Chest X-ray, PA view. Patient: 49 years old, sex F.
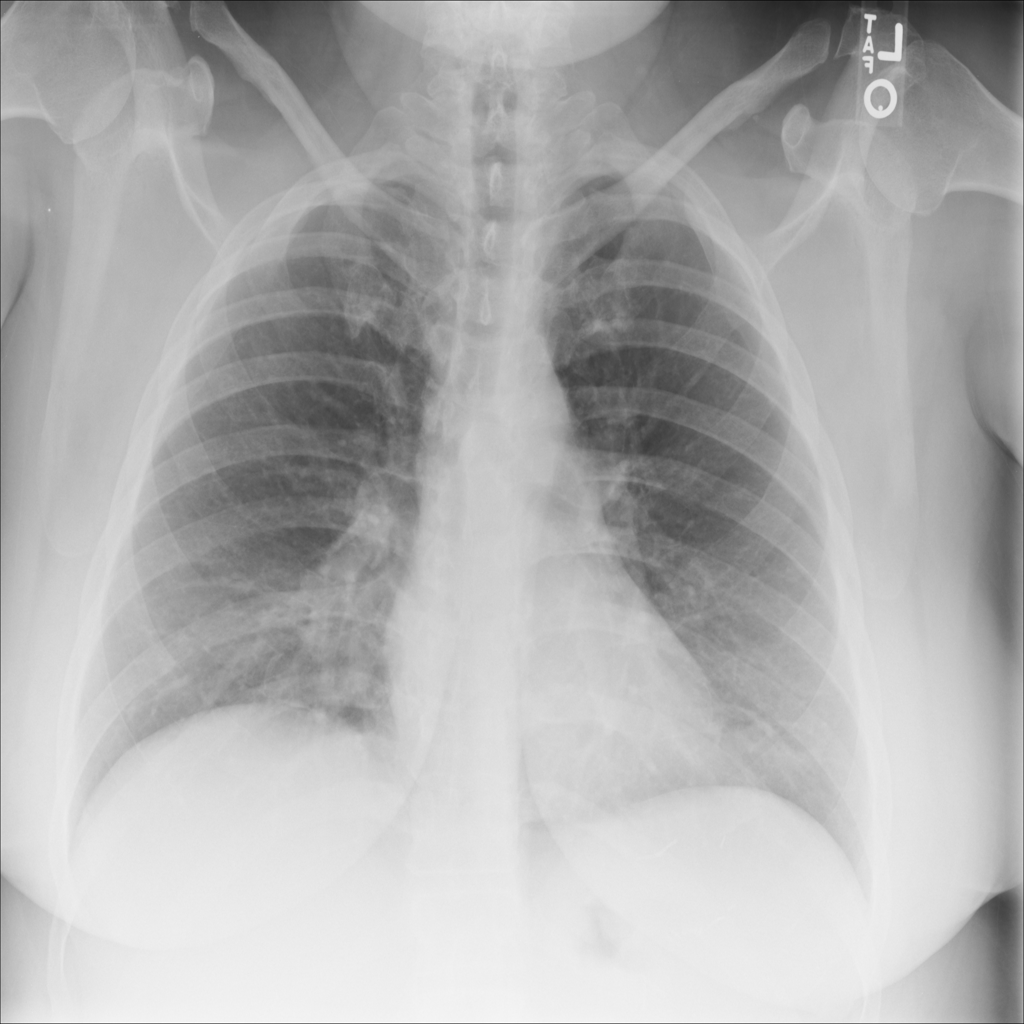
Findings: No Finding